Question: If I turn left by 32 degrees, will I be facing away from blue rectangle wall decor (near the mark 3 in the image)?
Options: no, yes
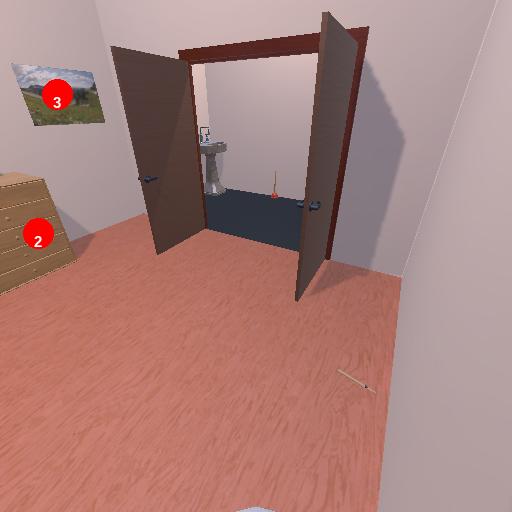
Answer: no